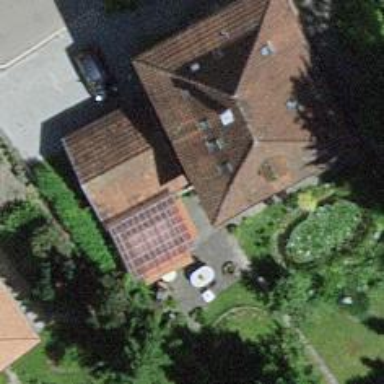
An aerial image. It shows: Residential building with pyramidal roof shape.